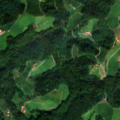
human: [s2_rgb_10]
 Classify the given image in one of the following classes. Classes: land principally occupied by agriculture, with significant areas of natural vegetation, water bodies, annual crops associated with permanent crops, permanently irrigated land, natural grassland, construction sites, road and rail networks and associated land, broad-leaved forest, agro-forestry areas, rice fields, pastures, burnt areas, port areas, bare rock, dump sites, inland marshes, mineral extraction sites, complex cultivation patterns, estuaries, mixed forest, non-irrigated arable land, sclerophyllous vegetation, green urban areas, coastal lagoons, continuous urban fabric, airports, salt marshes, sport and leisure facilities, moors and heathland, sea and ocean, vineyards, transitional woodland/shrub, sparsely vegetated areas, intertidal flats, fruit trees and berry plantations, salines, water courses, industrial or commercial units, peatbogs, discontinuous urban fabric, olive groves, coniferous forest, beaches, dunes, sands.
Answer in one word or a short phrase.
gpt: vineyards, pastures, broad-leaved forest, mixed forest